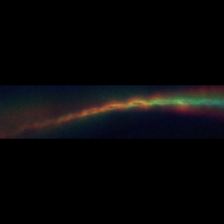
Taxon: Psuedo-nitzschia
Group: Diatoms